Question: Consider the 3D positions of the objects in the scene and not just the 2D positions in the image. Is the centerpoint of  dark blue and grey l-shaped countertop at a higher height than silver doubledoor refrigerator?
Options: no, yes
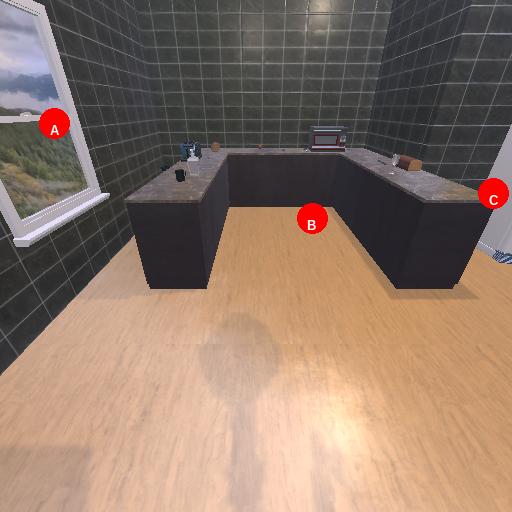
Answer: no